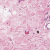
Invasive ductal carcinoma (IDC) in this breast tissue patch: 0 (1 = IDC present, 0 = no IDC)